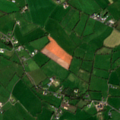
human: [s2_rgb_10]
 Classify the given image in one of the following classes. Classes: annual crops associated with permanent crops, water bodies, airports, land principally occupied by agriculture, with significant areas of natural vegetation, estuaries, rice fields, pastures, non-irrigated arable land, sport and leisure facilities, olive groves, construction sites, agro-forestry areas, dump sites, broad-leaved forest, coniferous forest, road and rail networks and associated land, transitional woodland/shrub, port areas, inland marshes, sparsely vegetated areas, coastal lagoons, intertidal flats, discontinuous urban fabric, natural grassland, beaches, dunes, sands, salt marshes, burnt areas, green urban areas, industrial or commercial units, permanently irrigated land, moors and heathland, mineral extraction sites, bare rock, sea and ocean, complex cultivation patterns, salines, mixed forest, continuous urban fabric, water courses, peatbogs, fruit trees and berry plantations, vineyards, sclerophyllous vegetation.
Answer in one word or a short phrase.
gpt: pastures